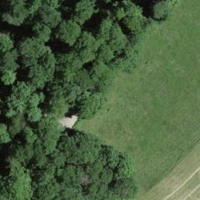
EUNIS habitat code: 44
Species observed at this site:
Pholidoptera griseoaptera